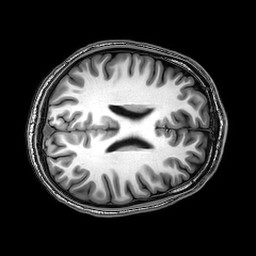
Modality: T1w
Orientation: axial
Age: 21
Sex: male
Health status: healthy
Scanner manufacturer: philips
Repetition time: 0.008207 s
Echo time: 0.00377 s